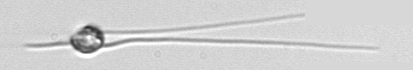
Label: Chaetoceros_danicus